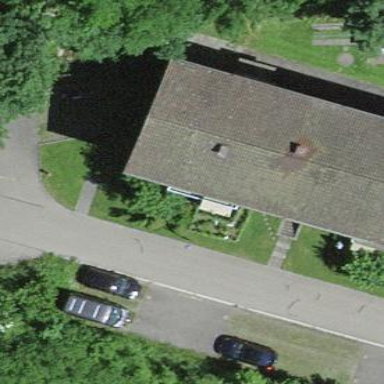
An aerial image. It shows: Residential building with gabled roof.